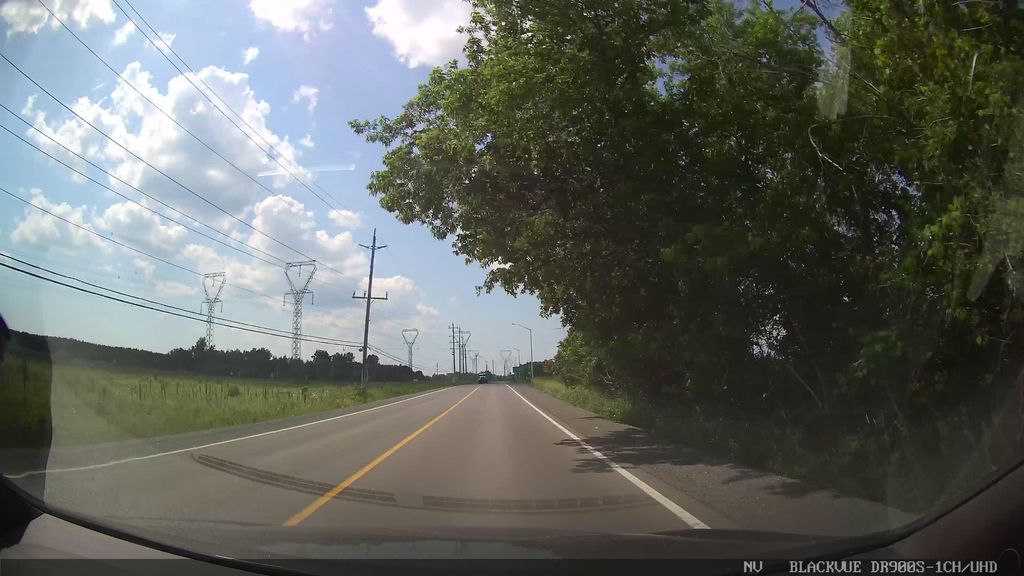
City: ottawa-gatineau